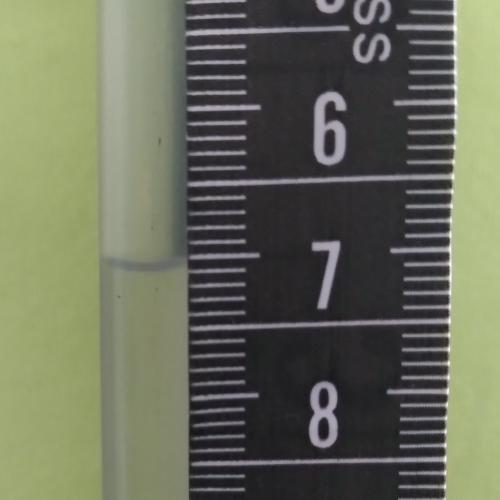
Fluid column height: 7.0 cm